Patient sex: M
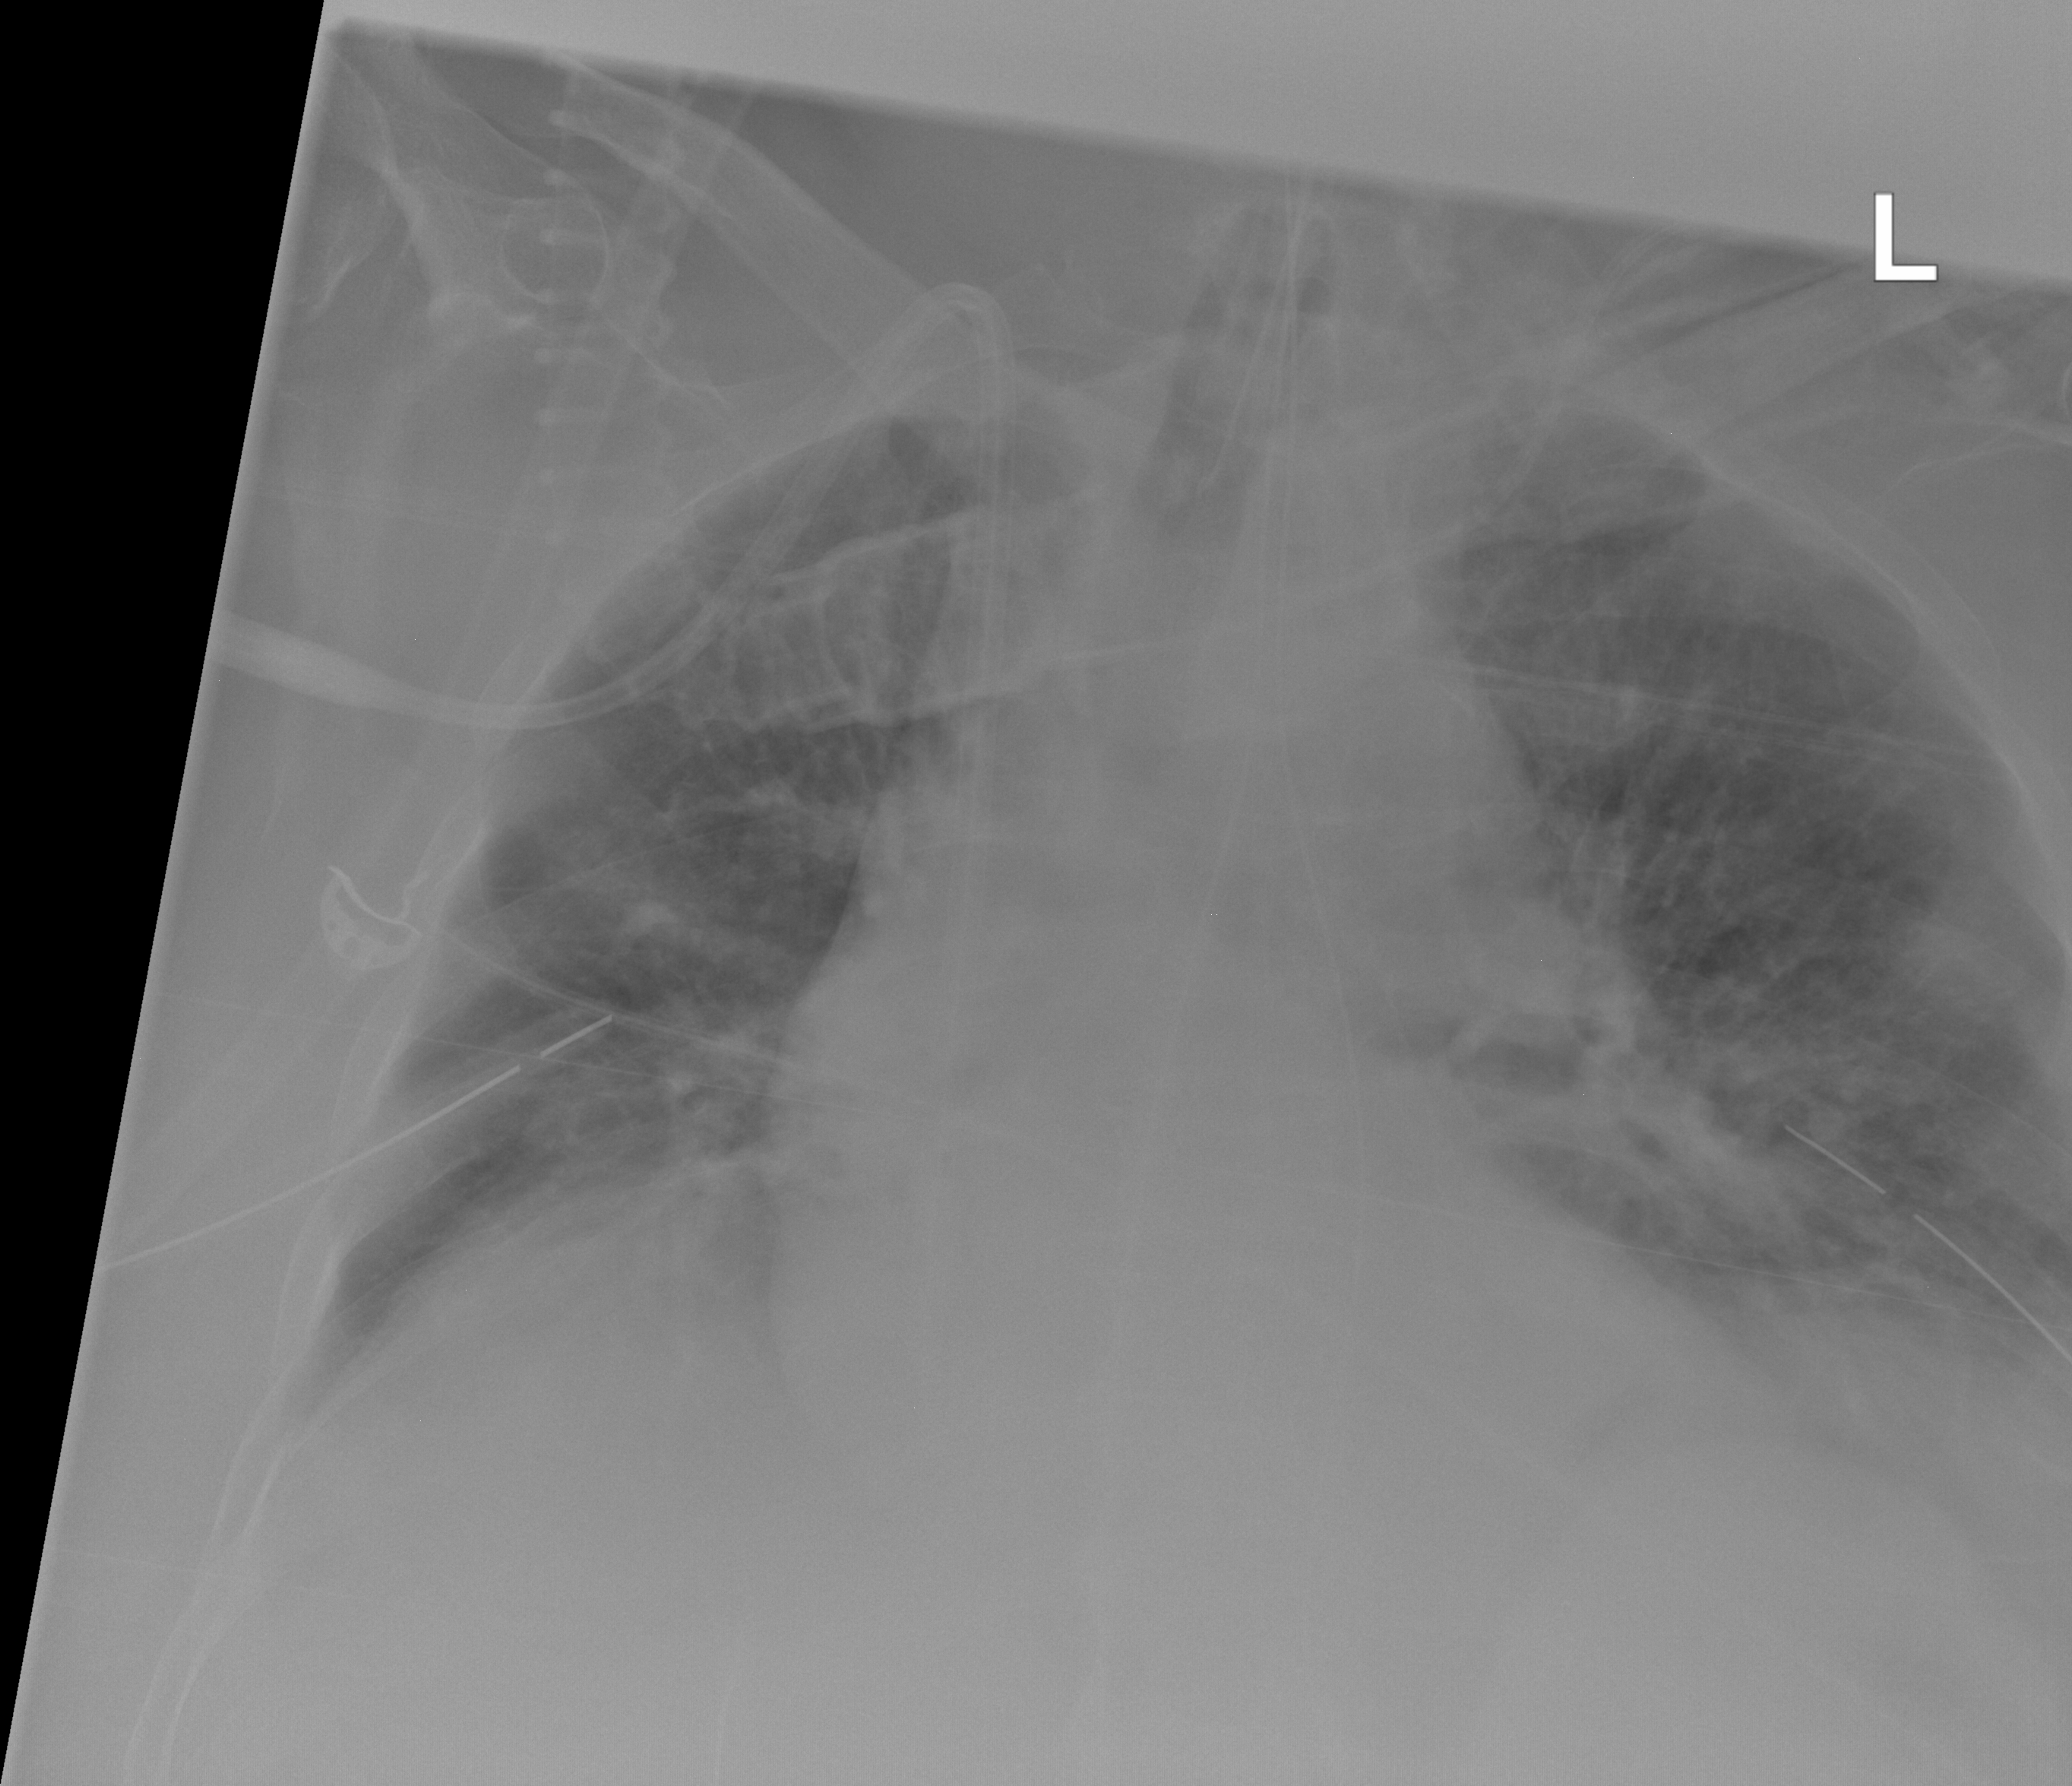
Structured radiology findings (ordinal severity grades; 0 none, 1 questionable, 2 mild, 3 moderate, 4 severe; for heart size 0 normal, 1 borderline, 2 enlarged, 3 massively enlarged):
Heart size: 2
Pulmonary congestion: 2
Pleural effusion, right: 2
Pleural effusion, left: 2
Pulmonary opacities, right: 2
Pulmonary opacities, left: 2
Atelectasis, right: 2
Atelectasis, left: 2